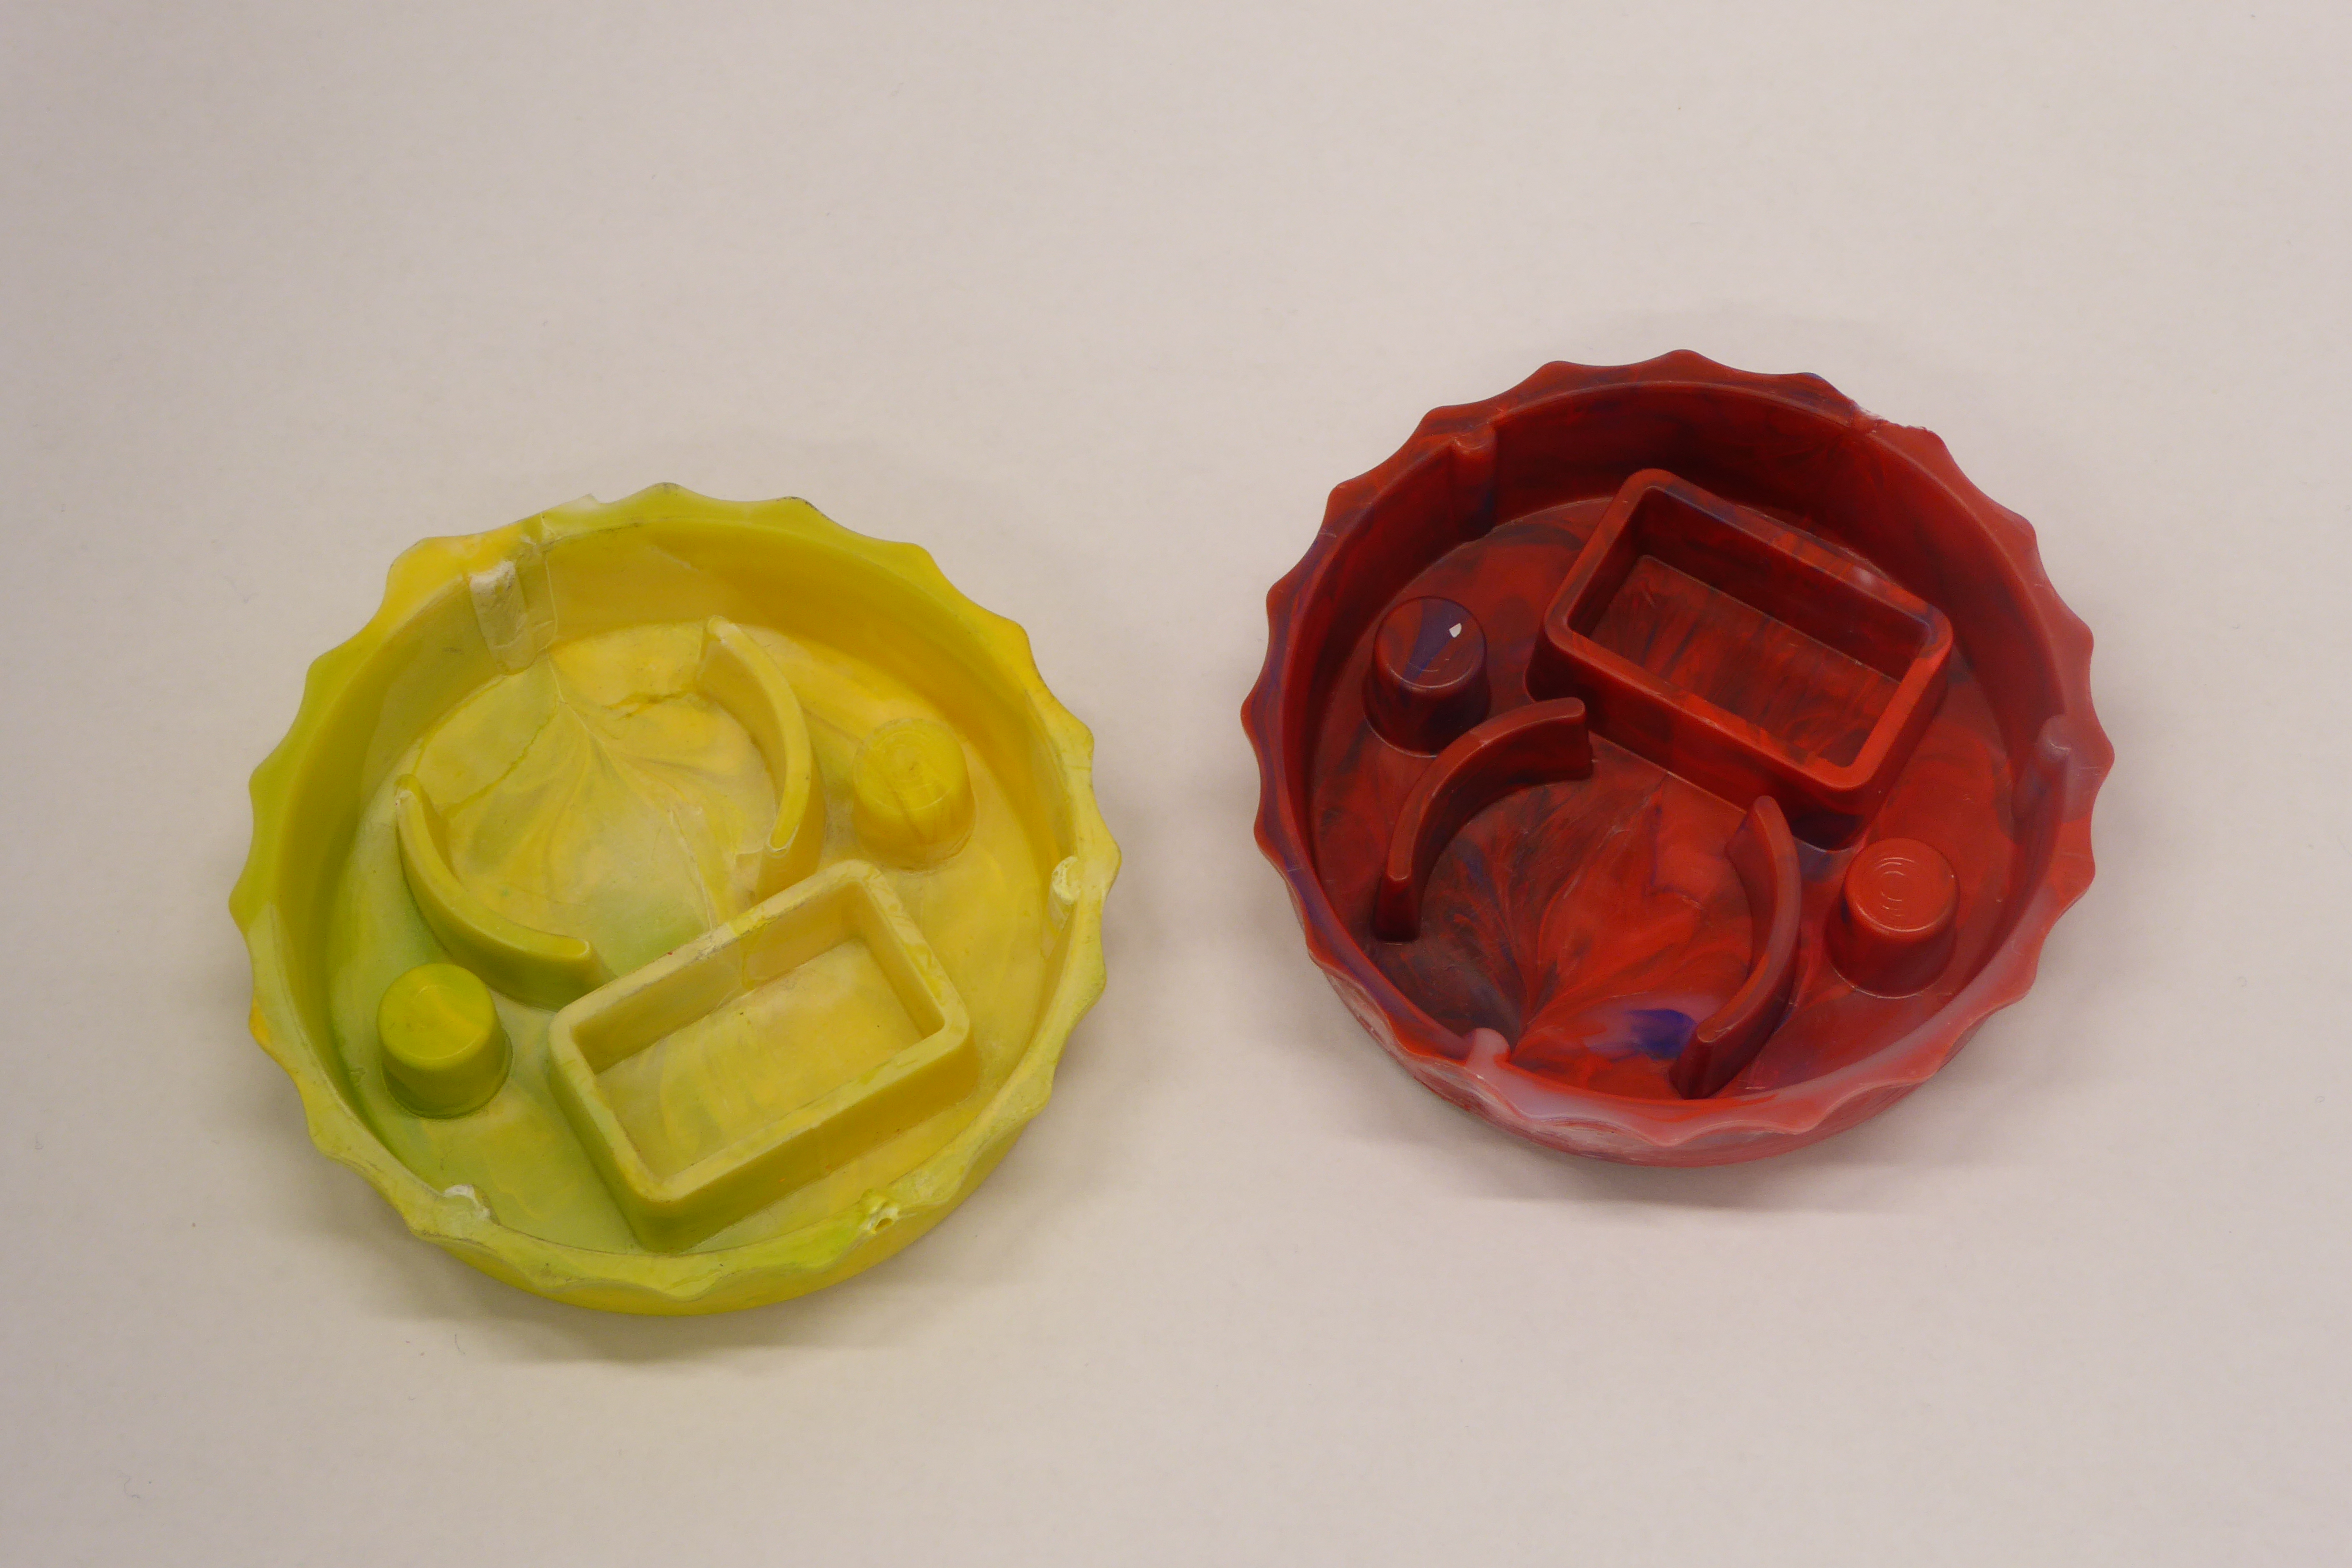
Label: Bottle Opener - Cover